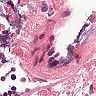
Metastatic tissue present: no